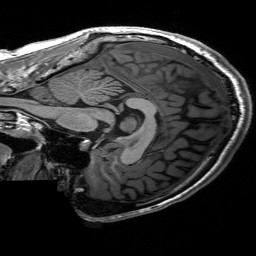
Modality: T1w
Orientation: sagittal
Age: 23
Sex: male
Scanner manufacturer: siemens
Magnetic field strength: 3 T
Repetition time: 2.53 s
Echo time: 0.00227 s